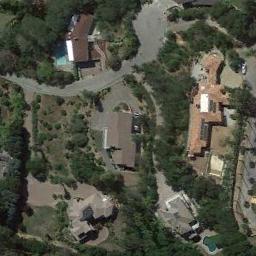
Label: residential